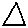
Label: triangle